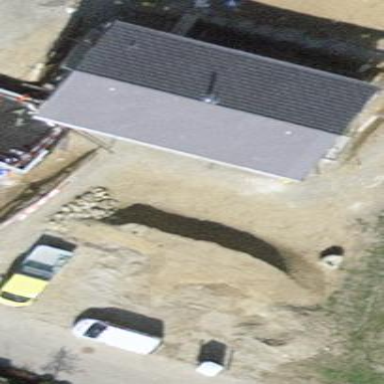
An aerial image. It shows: Detached building with gabled roof.